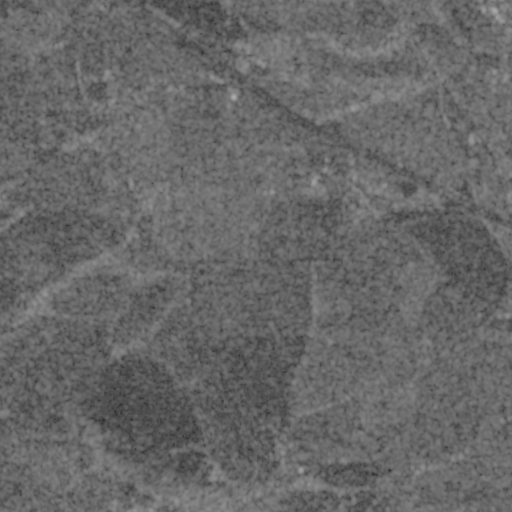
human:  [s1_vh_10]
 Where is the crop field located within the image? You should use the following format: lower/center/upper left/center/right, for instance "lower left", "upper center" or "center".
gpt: The crop field is located in the upper center of the image.
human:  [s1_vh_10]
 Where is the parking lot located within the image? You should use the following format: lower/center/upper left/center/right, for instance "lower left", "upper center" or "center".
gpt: The parking lot is located in the upper right of the image.
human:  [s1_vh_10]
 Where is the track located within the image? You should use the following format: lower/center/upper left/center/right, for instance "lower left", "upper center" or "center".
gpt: The track is located in the upper right of the image.
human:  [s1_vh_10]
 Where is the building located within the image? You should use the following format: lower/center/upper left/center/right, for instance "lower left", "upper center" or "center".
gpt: The building is located in the upper right of the image.
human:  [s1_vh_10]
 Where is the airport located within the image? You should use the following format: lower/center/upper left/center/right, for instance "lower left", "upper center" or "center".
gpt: There is no airport in the image.

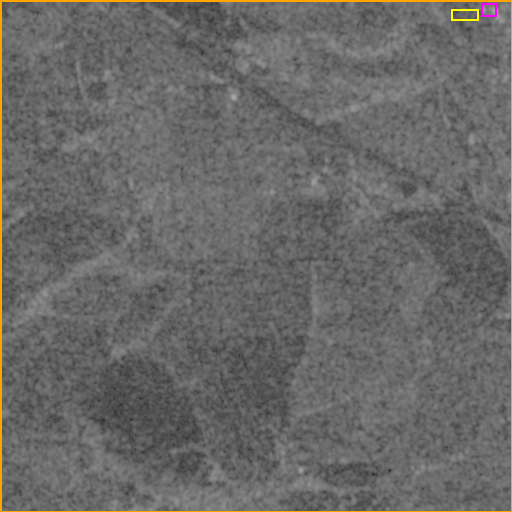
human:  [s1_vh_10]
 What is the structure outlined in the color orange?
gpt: The structure outlined in orange is a park.
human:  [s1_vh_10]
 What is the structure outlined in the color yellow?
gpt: The structure outlined in yellow is a track.
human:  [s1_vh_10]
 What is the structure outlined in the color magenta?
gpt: The structure outlined in magenta is a building.
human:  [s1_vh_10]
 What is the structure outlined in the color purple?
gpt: There is no purple outline.